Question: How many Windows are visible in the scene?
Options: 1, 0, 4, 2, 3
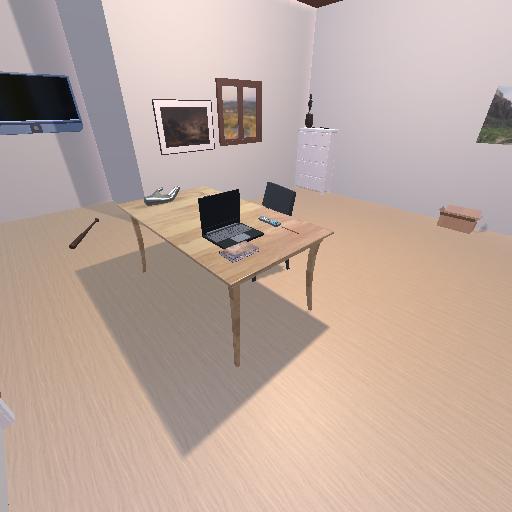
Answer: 1